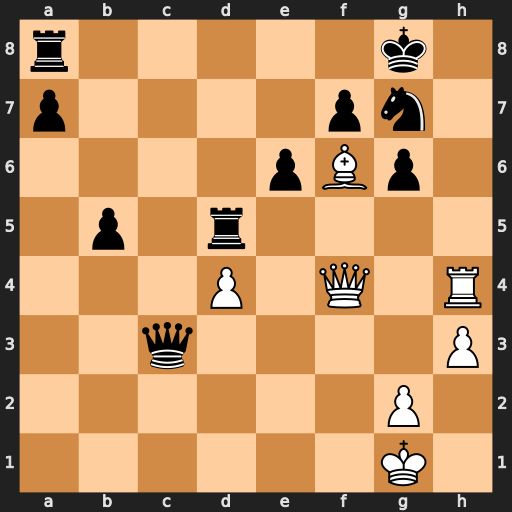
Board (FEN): r5k1/p4pn1/4pBp1/1p1r4/3P1Q1R/2q4P/6P1/6K1
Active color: w
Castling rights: -
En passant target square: -
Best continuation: Rh8+ Kxh8 Qh6+ Kg8 Qxg7#